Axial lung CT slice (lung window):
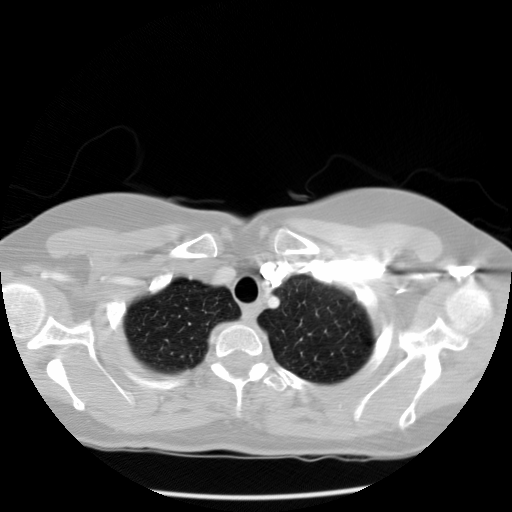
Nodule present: no